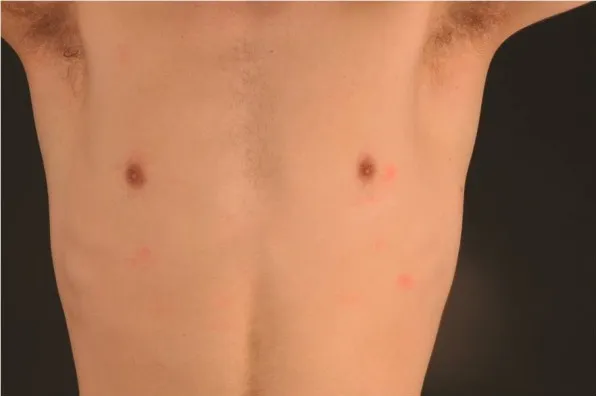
Wheals on torso after water exposure.
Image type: medical_photograph (skin_photograph)